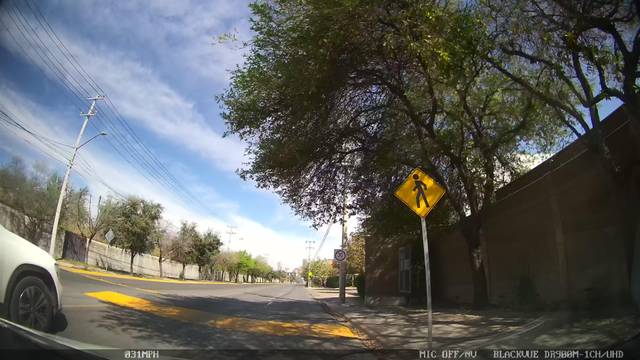
Region: Mexico
Coordinates: 25.643, -100.339